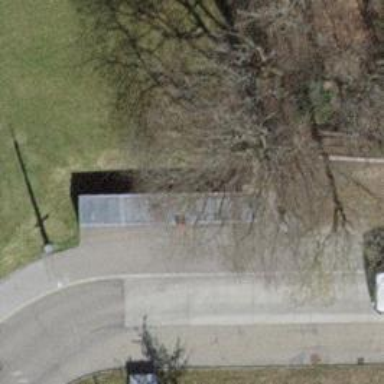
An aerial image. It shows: Bus stop with shelter and platform for trolleybuses.